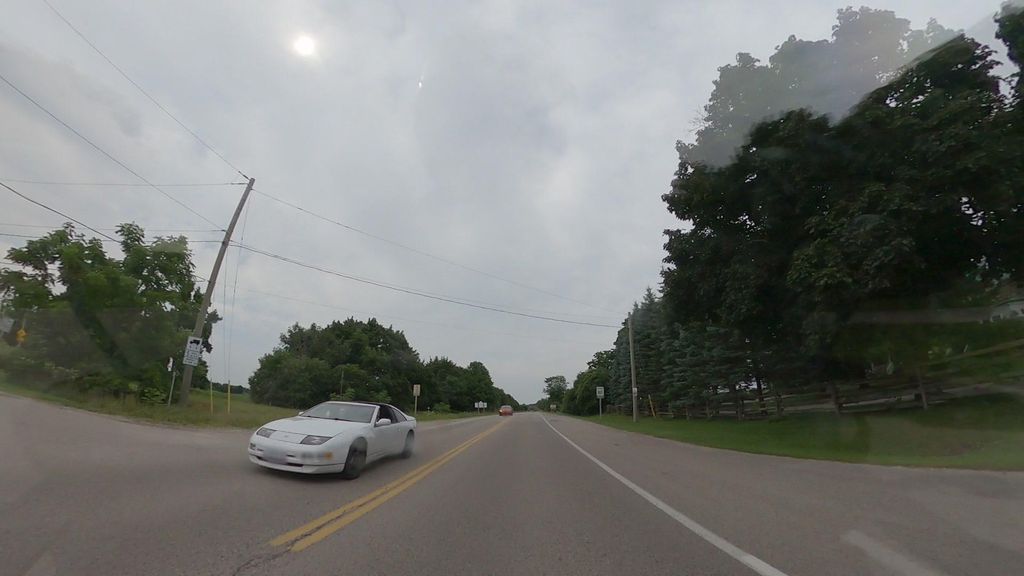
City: kitchener-waterloo